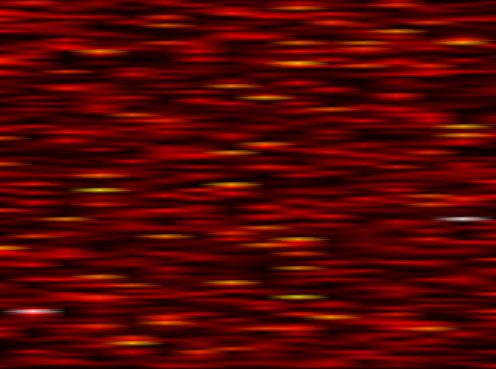
Label: UFMC